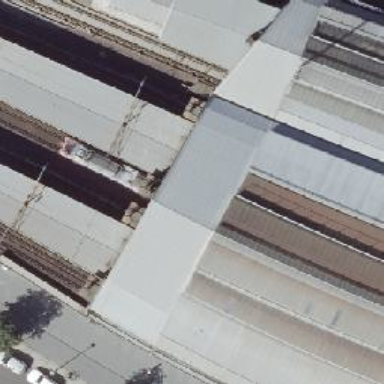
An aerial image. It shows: Railway signal.